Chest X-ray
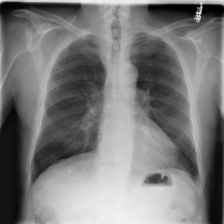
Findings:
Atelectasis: negative
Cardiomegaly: negative
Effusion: negative
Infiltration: positive
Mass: negative
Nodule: negative
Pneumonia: negative
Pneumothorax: negative
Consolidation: negative
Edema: negative
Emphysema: negative
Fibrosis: negative
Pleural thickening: negative
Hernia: negative